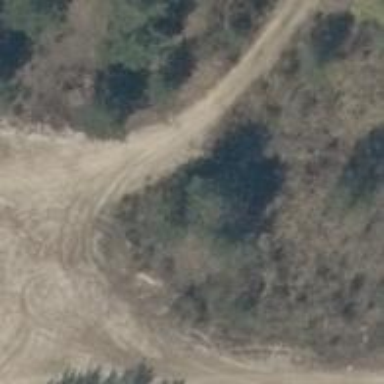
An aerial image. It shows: Sandy track.